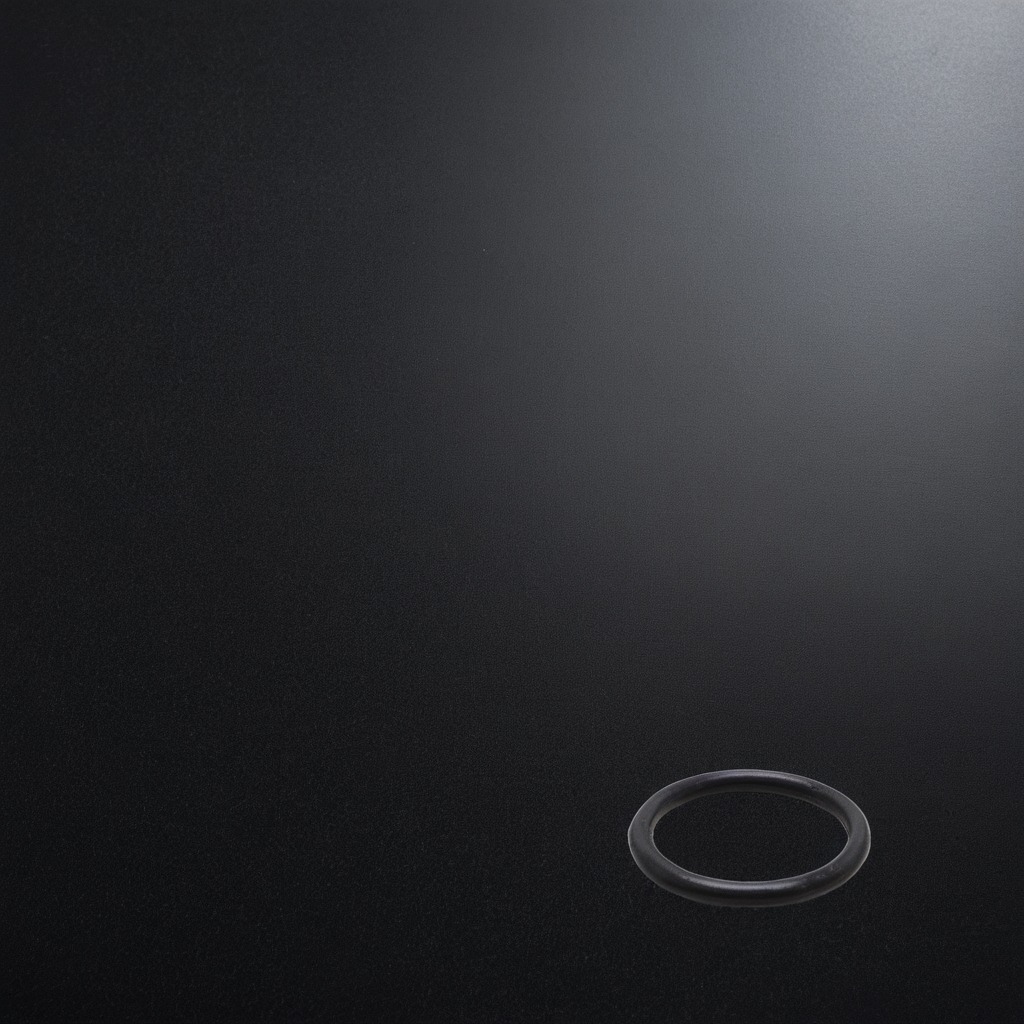
A rubber O-ring is lying on the tabletop.